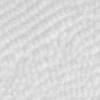
Label: no_change